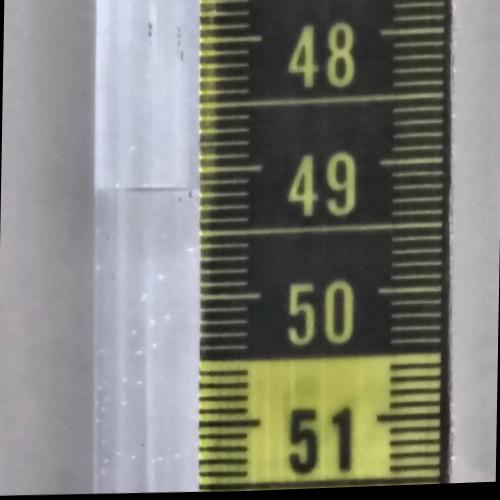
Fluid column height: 49.1 cm